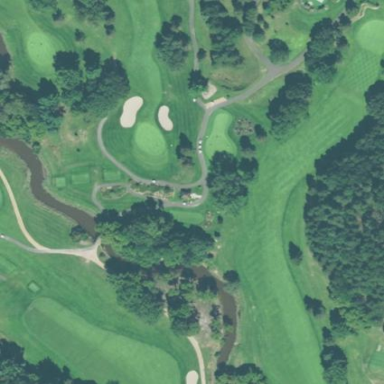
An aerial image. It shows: Rough area on grassy golf course.